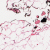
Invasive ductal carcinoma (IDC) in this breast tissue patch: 0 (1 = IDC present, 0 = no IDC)